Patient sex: M
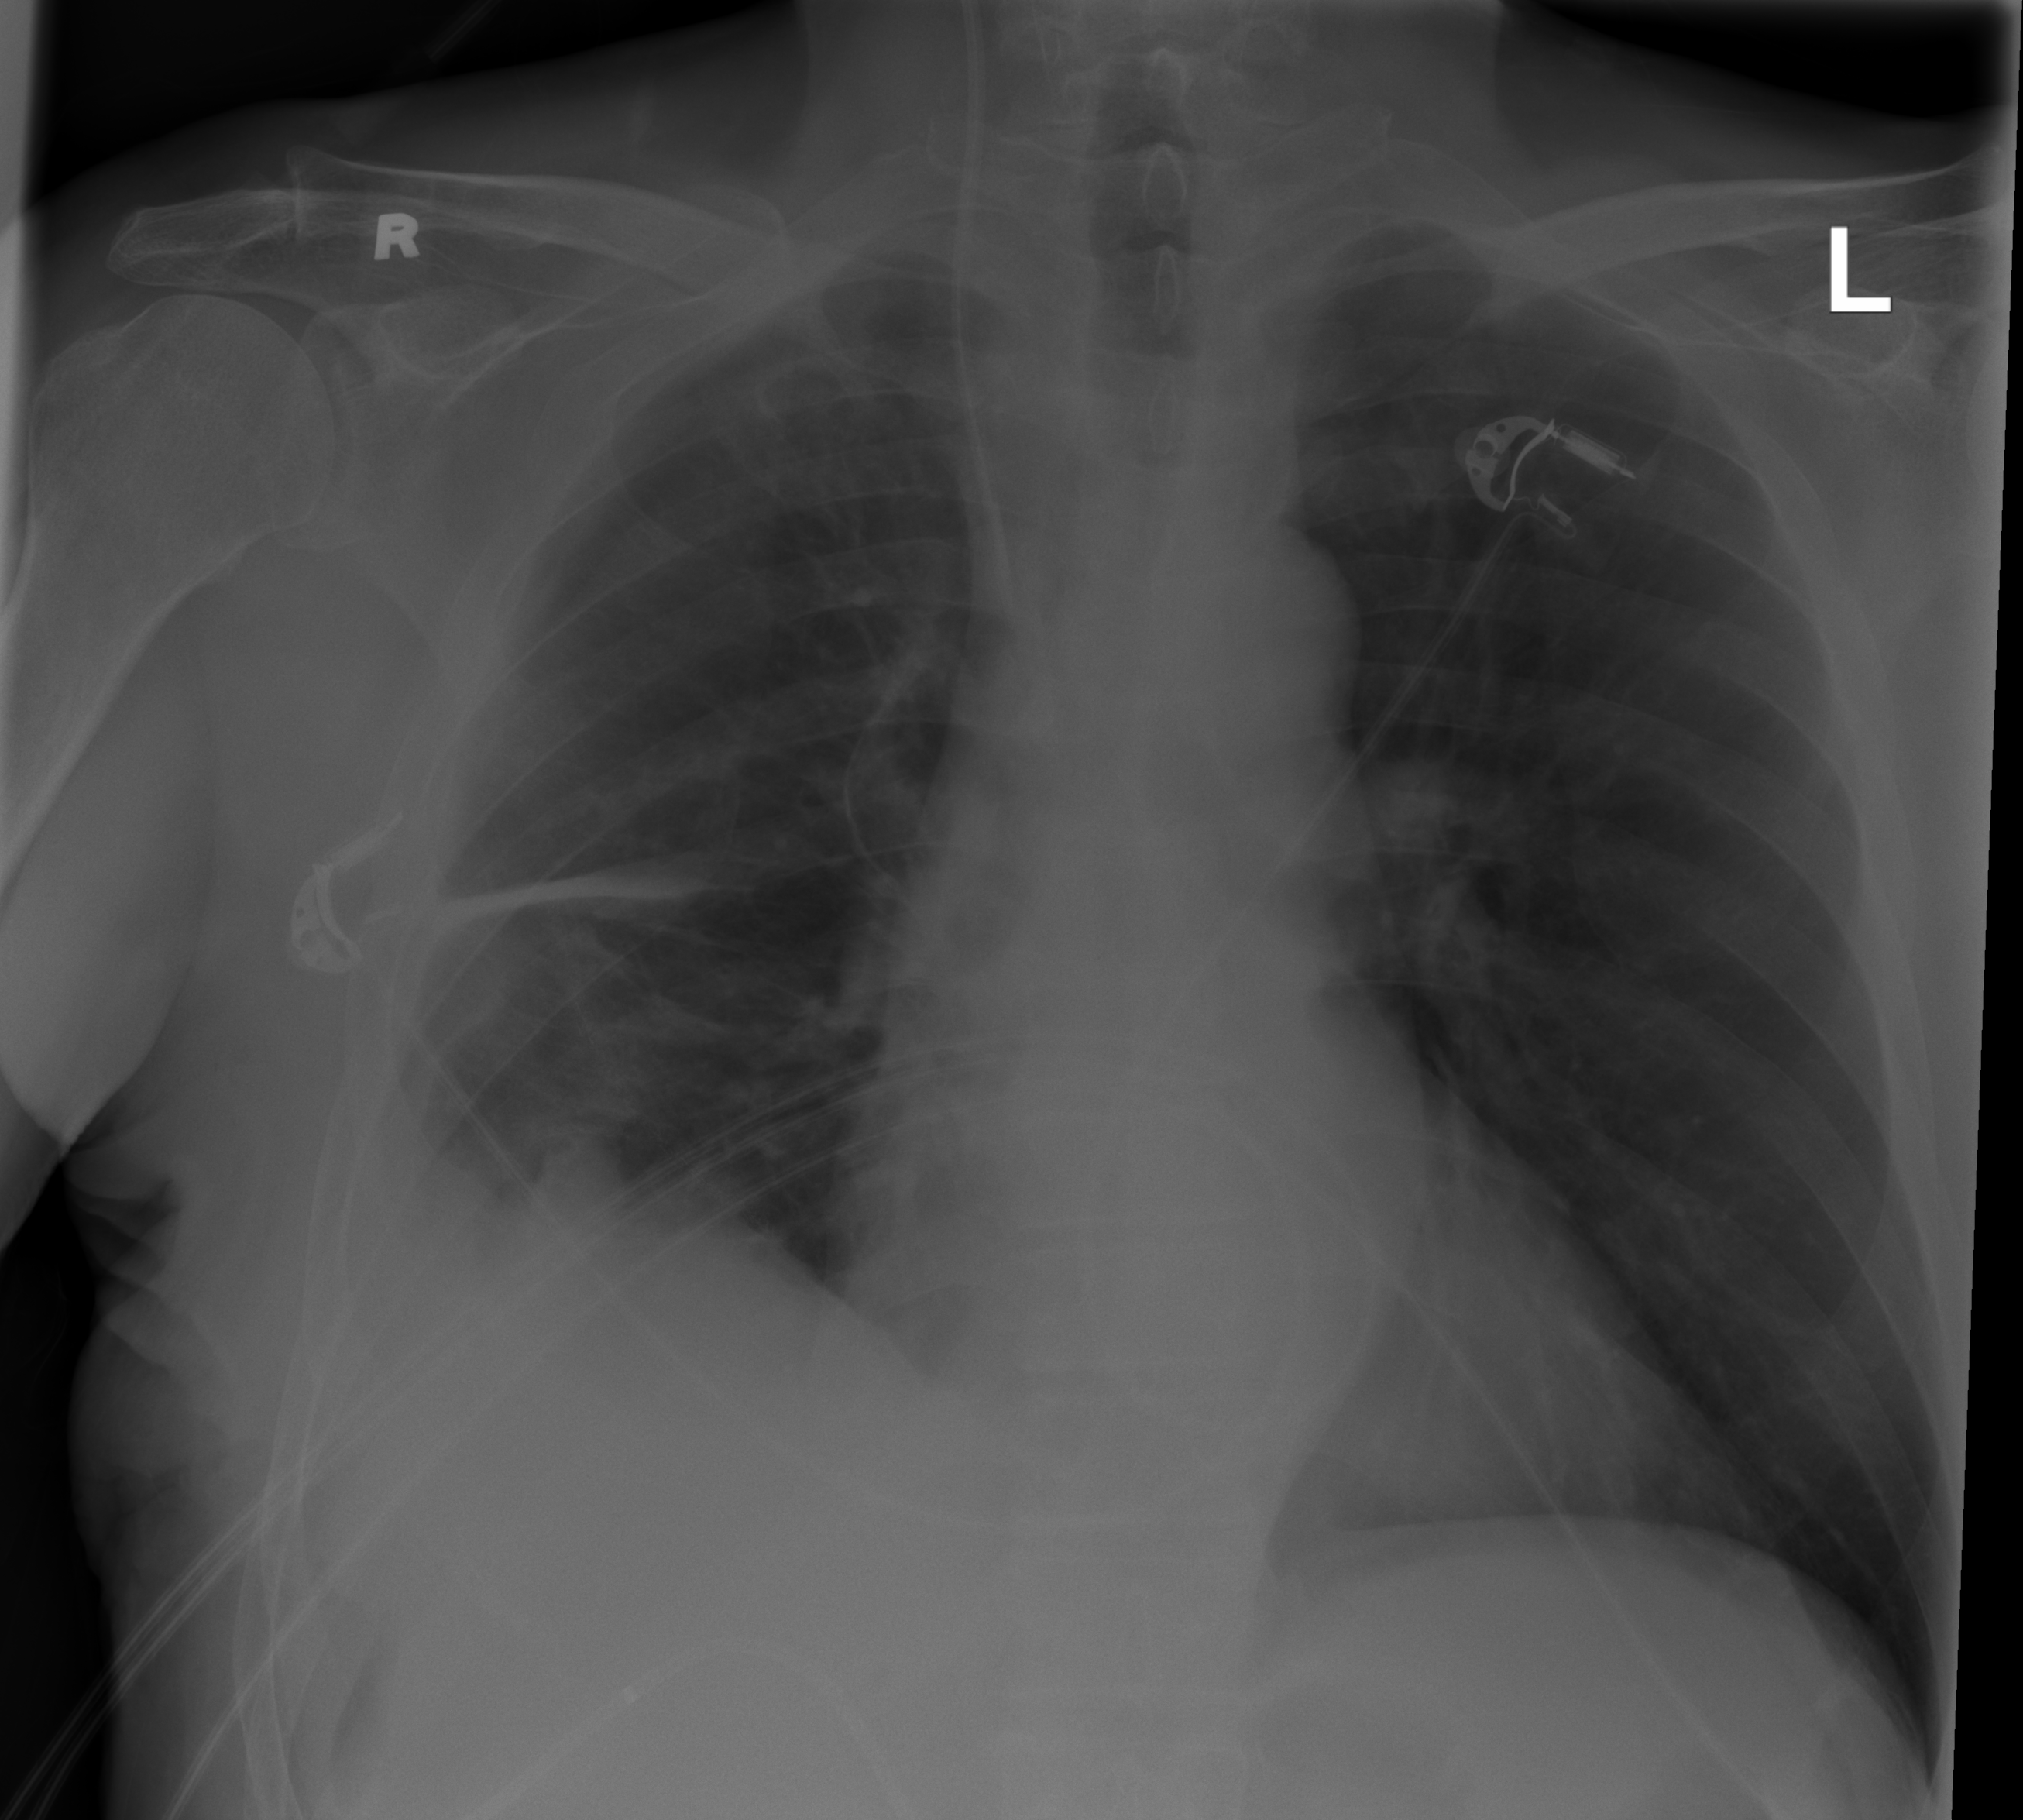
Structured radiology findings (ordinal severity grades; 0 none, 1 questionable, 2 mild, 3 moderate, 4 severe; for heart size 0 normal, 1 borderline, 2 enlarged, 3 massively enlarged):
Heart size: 0
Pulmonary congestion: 0
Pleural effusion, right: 2
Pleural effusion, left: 0
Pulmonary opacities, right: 1
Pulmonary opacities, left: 0
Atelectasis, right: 2
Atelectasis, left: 0